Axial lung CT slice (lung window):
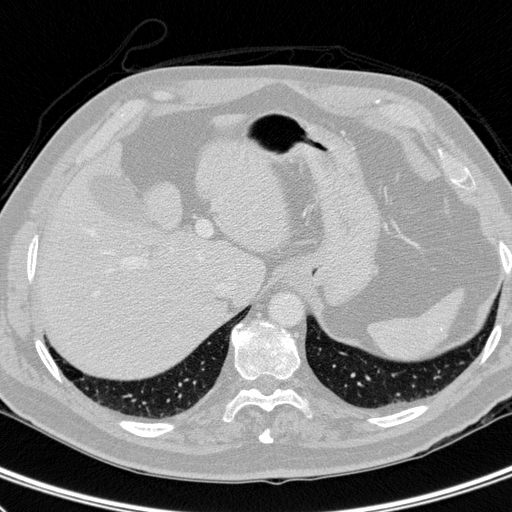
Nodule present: no